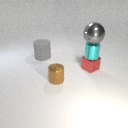
small red metal cube below large gray metal sphere